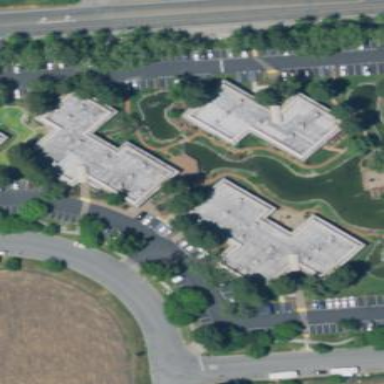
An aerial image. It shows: Office building.